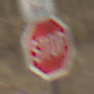
Verkehrszeichen: Stop
Zusatzzeichen oben: RichtungsangabeDurchPfeile9
Umgebung: Outdoor, Nature
Tageszeit: MorningAfternoon
Wetter: PartlyCloudy
Licht: Natural
Jahreszeit: Winter
Kontrast: MediumContrast